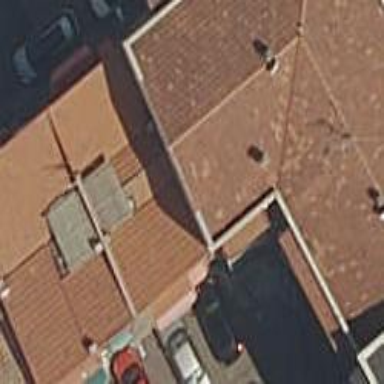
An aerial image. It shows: View of apartment building.